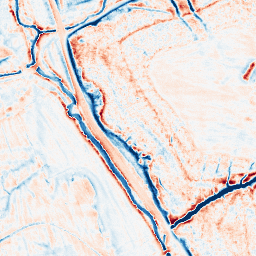
Category: edge_preserving
Decomposition family: anisotropic_diffusion
Decomposition parameters: iterations: 50
kappa: 100
gamma: 0.1
Upsampling method: quintic
Upsampling parameters: scale: 4
Upsampling scale: 4